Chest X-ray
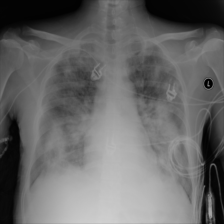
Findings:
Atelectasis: negative
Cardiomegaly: negative
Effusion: negative
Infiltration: negative
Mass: negative
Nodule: negative
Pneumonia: negative
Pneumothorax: negative
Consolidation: negative
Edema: negative
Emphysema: negative
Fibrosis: negative
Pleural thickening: negative
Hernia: negative